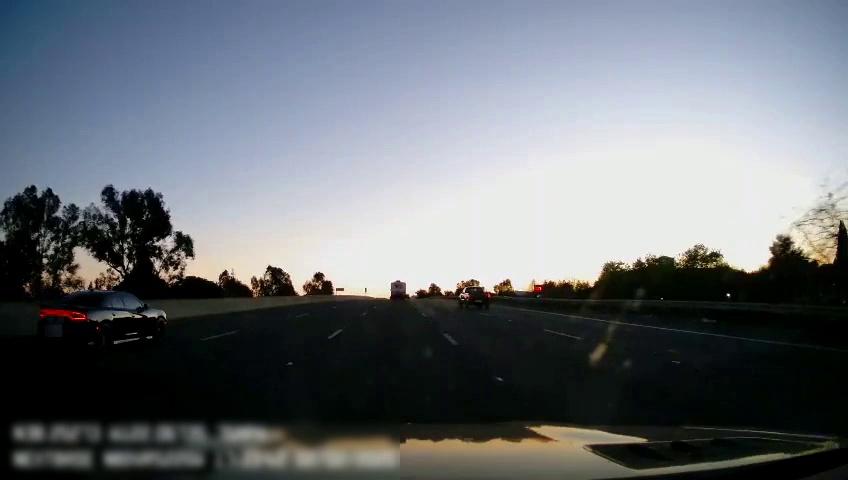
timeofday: Day
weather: Sunny
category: Drivable Space
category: Vehicles | Van
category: Vehicles | Truck
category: Vehicles | Car
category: Lanes | Current Lane
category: Lanes | Alternate Lane
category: Lanes | Alternate Lane
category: Lanes | Current Lane
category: Lanes | Alternate Lane